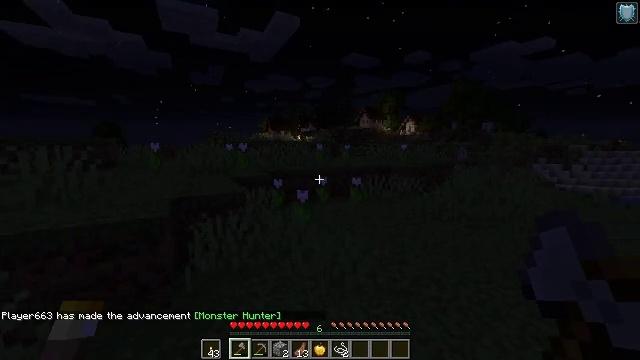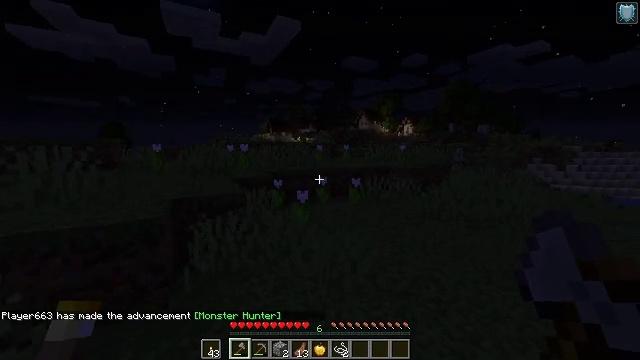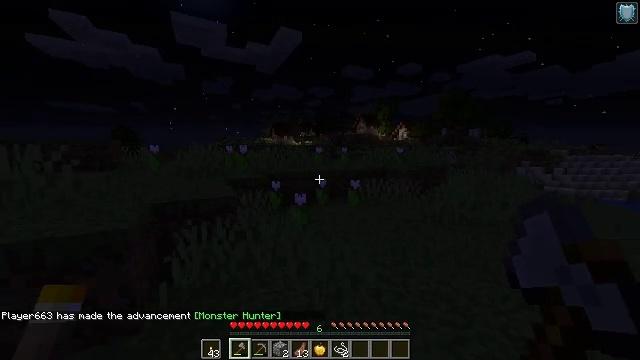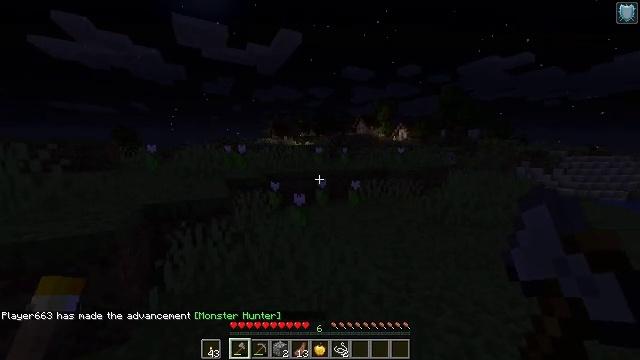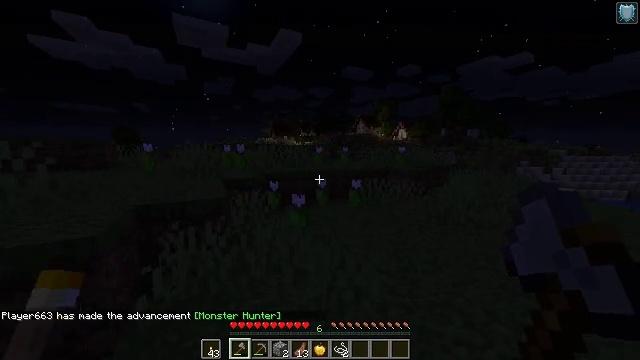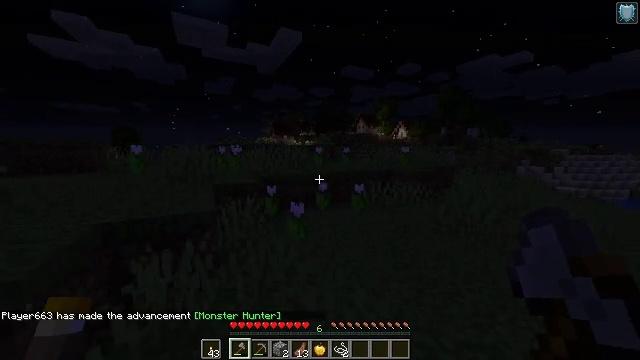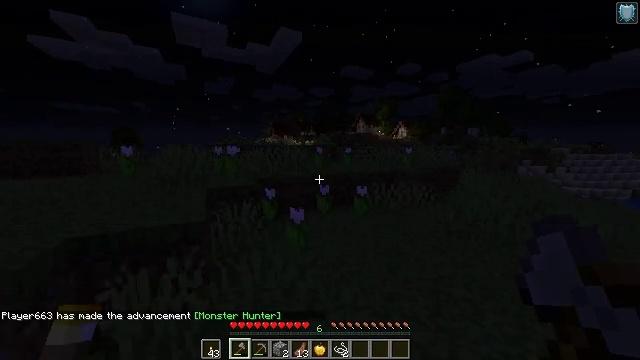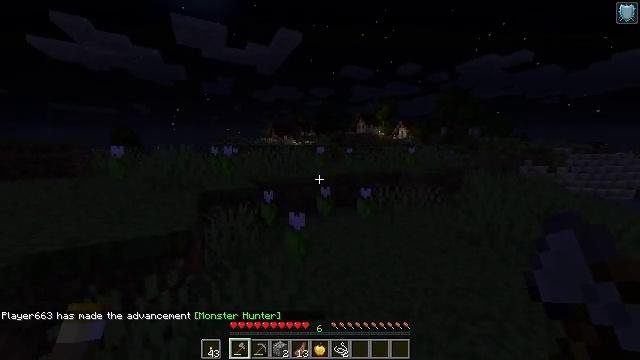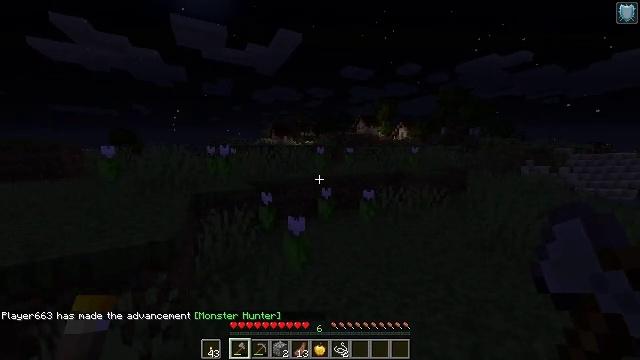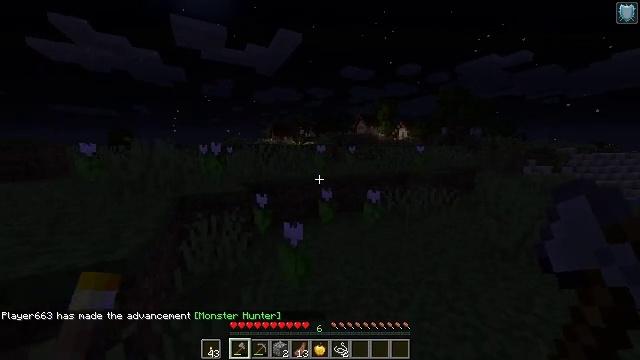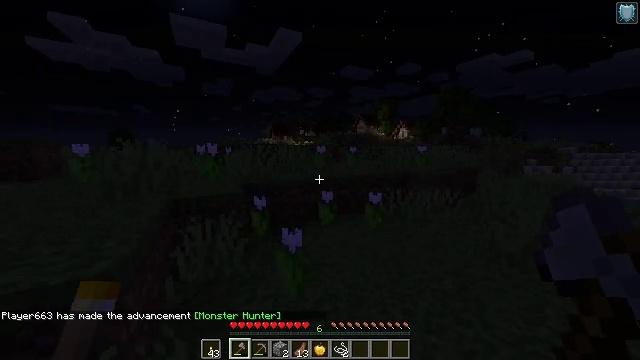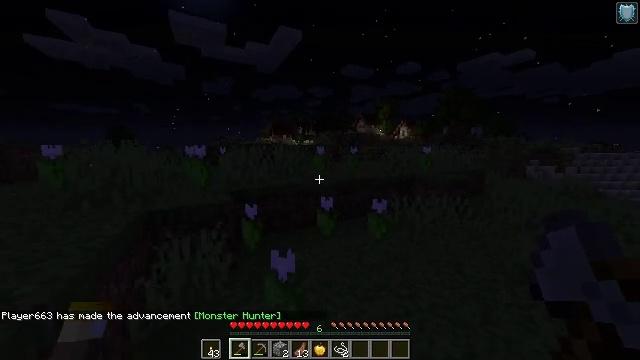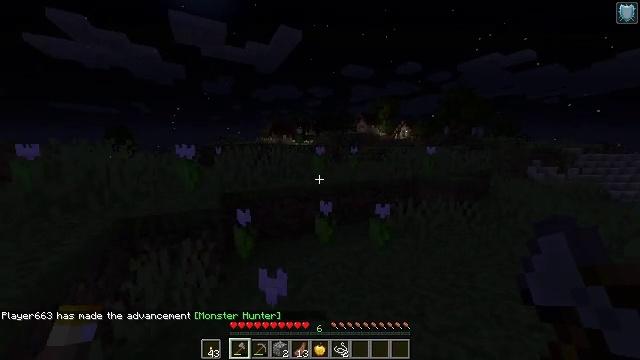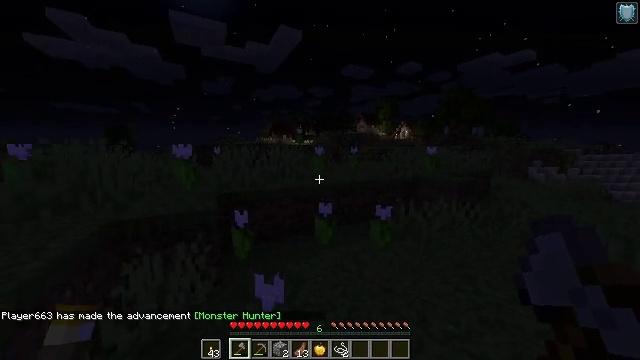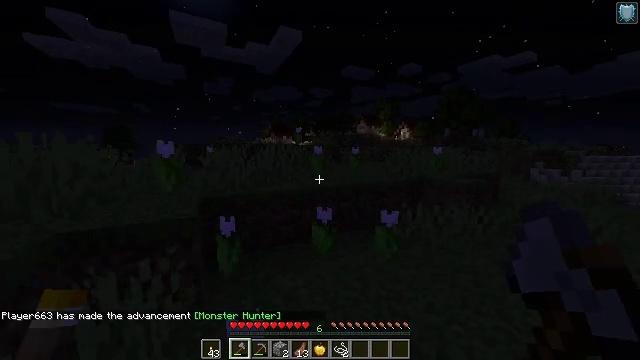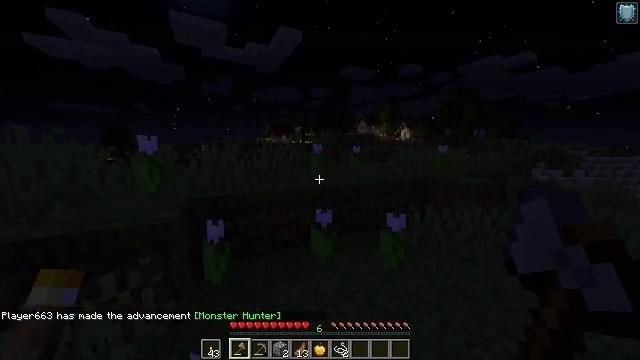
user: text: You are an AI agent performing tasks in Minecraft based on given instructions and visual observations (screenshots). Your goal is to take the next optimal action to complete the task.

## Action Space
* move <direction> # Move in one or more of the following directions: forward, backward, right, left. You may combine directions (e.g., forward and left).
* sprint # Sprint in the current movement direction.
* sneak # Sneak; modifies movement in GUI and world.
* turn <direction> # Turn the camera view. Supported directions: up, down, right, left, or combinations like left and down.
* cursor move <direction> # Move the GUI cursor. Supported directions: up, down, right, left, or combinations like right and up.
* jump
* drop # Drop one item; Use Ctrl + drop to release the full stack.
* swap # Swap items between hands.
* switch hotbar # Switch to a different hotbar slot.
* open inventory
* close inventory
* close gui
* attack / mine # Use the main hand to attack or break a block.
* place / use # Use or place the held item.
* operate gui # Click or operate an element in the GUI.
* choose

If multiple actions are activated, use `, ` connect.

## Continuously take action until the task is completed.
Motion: motion action
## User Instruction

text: Craft a loom.
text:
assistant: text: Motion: move forward
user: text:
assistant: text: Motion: move forward
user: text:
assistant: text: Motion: move forward
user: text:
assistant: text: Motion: move forward
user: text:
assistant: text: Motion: move forward
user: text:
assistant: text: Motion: move forward
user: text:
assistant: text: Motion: move forward
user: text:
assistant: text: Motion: move forward
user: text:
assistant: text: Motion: move forward
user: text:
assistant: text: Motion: move forward
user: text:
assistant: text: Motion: move forward
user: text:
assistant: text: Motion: move forward
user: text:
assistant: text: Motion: move forward
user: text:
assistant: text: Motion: move forward
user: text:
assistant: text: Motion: move forward
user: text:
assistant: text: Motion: move forward
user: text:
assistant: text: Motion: move forward
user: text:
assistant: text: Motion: move forward
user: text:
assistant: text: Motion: move forward
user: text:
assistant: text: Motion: move forward, turn left, switch to hotbar 1
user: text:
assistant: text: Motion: move forward, turn left, switch to hotbar 1
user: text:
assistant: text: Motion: move forward, switch to hotbar 1
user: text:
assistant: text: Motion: move forward, turn left, switch to hotbar 1
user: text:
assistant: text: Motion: move forward, turn left and down
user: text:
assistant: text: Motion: move forward, turn left and down, jump
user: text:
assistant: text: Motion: move forward, turn left, jump
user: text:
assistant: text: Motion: move forward, jump
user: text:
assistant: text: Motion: move forward, jump
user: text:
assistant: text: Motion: move forward
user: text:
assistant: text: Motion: move forward